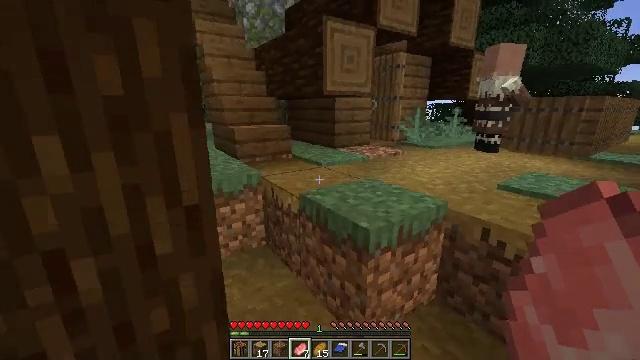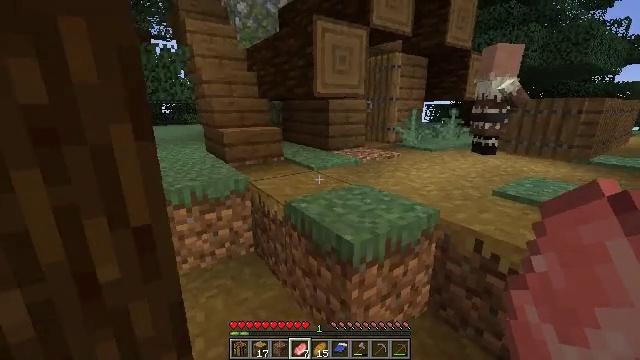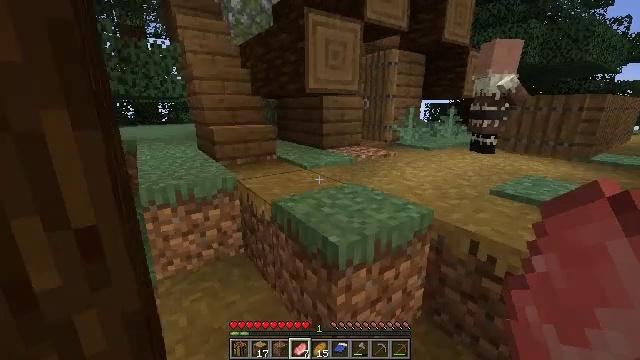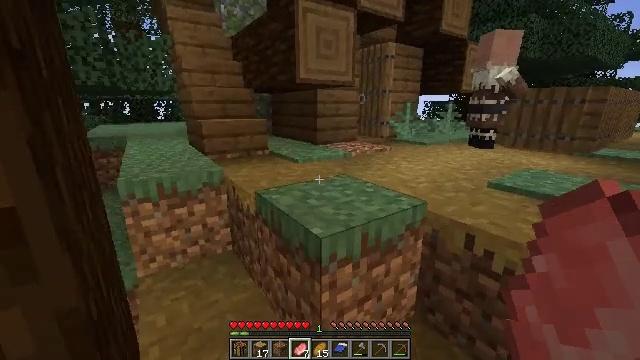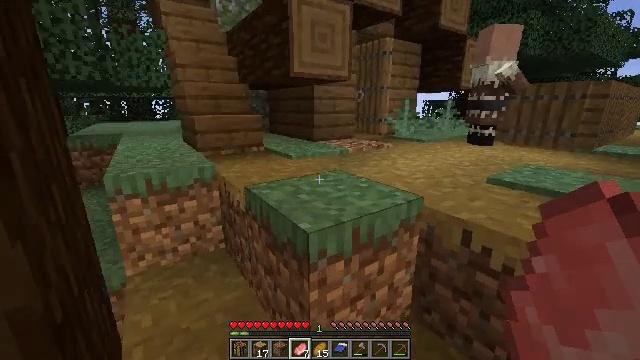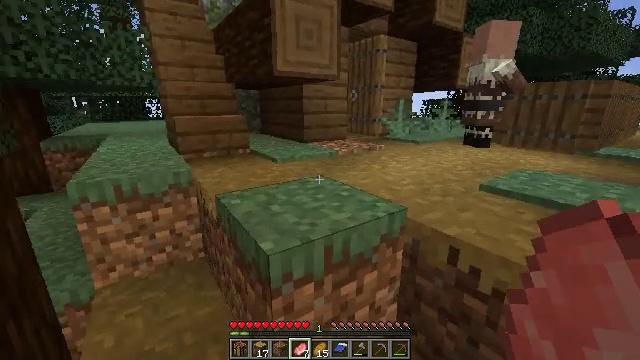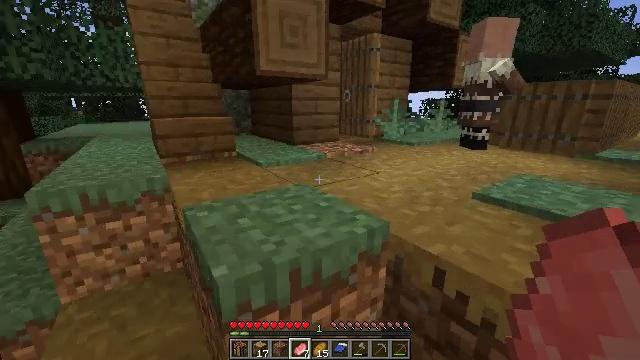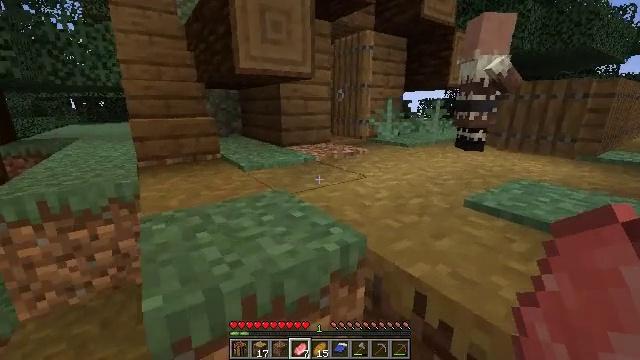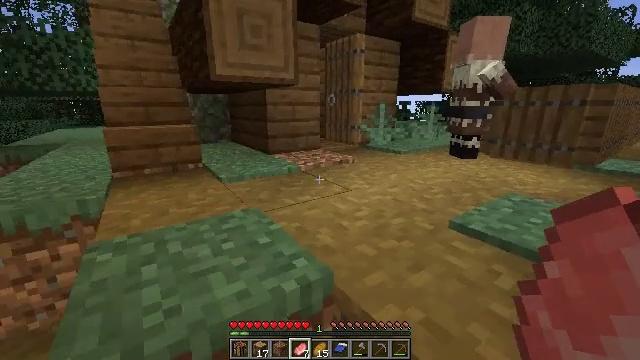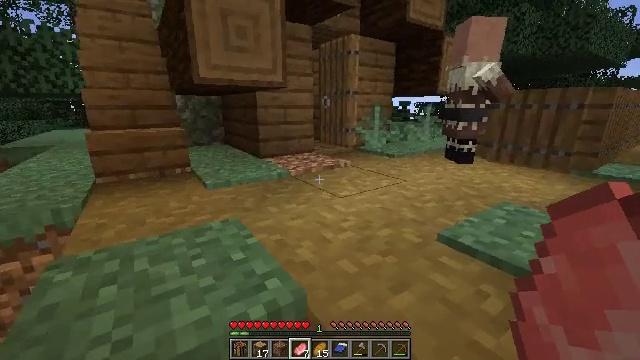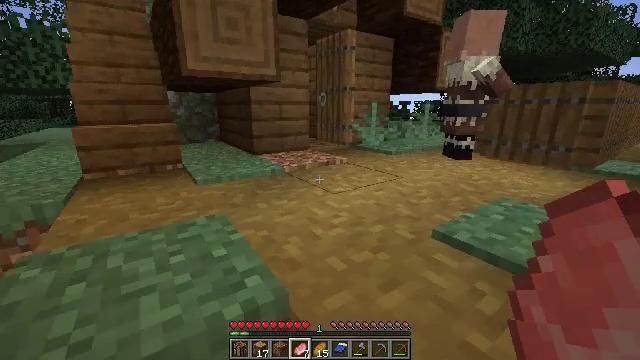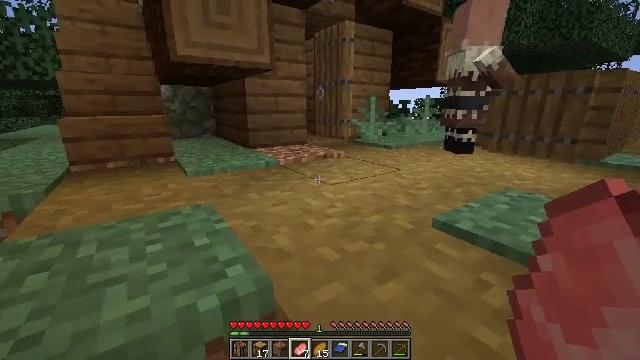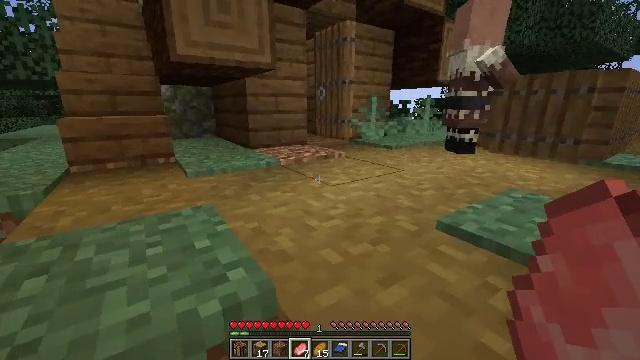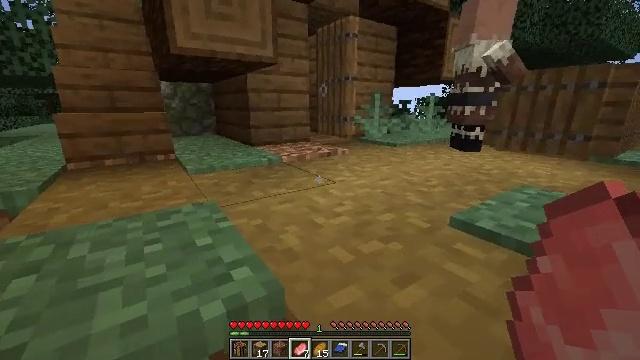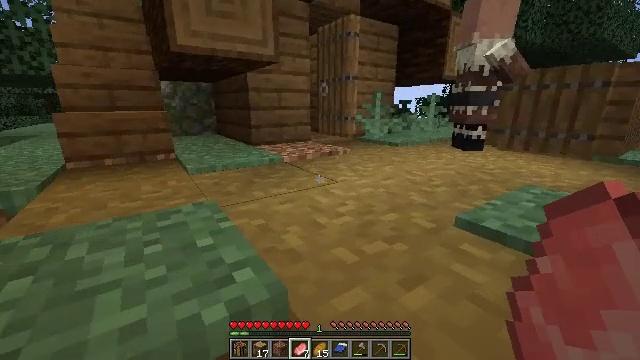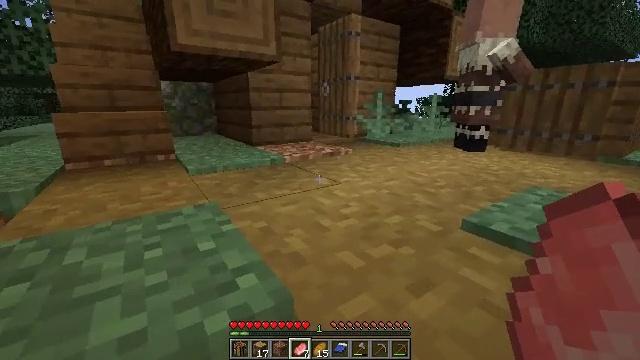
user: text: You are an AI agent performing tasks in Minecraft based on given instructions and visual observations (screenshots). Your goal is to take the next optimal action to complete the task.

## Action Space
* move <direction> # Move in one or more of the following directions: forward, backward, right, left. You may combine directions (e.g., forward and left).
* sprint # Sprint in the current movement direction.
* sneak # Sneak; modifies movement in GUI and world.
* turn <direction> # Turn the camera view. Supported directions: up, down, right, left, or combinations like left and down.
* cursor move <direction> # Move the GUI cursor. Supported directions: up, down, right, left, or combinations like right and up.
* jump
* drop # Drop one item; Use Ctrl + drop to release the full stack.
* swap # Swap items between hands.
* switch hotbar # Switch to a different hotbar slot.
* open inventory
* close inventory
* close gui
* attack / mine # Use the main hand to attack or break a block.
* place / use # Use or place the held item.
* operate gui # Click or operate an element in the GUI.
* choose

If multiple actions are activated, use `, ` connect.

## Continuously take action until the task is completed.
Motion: motion action
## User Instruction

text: Mine the mossy cobblestone underground.
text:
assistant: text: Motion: move forward and move right, jump
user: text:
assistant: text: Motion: move forward and move right, jump
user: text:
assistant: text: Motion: move forward and move right, jump
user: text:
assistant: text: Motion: move forward and move right, jump
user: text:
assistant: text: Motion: move forward and move right
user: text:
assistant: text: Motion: move forward and move right
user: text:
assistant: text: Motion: move forward and move right
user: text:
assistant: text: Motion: move forward and move right, jump
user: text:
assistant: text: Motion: move forward and move right, jump
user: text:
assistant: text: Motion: move forward and move right, jump
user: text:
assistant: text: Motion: move forward and move right, jump
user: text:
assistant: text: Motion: move forward and move right, jump
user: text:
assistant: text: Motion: move forward and move right, jump
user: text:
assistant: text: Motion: move forward and move right, jump
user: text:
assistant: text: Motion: move forward and move right, jump
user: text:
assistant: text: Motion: move forward and move right
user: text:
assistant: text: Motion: move forward and move right
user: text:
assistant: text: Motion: move forward and move right
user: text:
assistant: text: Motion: move right, jump
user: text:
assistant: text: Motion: move right, jump
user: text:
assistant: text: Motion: move right, jump
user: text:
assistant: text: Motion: move right, jump
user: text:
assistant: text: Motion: move forward and move right, jump
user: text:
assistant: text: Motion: move forward and move right, jump
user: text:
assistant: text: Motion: move forward and move right, jump
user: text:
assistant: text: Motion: move forward and move right, turn left and up
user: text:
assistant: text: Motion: move forward and move left, turn left and up
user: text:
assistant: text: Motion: move forward and move left, turn up
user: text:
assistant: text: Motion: move forward and move left, turn right and up
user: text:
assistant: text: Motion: move forward and move left, turn right and up